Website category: university
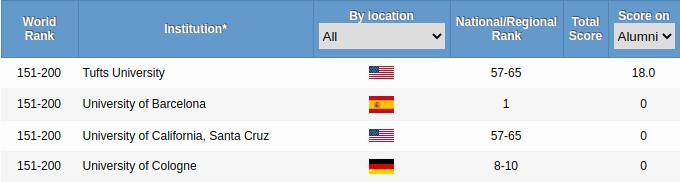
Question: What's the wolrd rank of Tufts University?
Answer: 151-200

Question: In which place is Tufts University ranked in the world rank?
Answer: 151-200

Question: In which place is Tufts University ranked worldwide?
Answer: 151-200

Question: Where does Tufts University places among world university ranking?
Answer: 151-200

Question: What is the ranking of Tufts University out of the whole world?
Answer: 151-200

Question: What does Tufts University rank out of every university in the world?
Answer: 151-200

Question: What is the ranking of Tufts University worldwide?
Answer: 151-200

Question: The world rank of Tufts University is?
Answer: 151-200

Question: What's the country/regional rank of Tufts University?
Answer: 57-65

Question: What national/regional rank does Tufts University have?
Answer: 57-65

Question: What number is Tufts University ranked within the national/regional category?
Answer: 57-65

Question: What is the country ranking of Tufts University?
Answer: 57-65

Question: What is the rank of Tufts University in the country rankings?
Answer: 57-65

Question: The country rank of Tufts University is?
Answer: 57-65

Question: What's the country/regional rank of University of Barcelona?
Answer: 1

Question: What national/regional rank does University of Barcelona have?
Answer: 1

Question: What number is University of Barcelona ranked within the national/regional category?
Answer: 1

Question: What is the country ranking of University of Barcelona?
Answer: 1

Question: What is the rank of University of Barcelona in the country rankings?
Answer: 1

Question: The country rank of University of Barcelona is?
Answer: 1

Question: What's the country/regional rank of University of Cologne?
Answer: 8-10

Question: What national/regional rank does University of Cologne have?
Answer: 8-10

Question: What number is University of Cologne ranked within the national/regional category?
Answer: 8-10

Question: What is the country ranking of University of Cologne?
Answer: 8-10

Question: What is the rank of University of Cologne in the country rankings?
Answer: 8-10

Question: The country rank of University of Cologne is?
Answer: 8-10

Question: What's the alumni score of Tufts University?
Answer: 18.0

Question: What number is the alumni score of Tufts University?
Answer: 18.0

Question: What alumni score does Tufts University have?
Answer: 18.0

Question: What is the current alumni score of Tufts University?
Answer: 18.0

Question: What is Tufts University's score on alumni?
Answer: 18.0

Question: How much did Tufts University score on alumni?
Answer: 18.0

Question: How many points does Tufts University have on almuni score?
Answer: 18.0

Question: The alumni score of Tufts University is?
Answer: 18.0

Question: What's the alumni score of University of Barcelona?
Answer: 0

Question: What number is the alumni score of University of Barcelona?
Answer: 0

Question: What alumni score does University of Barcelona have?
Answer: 0

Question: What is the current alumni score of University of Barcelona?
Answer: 0

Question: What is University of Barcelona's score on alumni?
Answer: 0

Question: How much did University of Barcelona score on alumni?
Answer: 0

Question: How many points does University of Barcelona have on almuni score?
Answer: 0

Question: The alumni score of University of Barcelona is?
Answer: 0

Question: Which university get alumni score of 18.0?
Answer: Tufts University

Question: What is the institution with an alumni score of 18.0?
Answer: Tufts University

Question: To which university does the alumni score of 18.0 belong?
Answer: Tufts University

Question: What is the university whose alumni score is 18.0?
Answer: Tufts University

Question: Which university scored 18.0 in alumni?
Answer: Tufts University